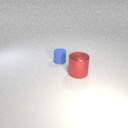
large red metal cylinder in front of small blue rubber cylinder